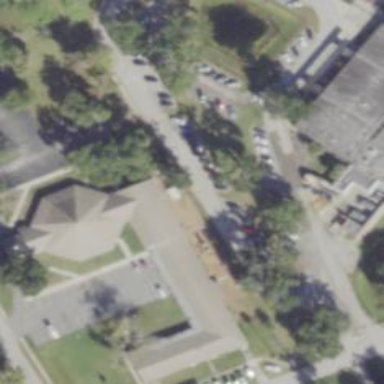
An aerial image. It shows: Building serving as place of worship.